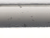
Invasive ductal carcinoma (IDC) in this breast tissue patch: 0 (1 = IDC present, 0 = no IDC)